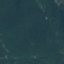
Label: Forest